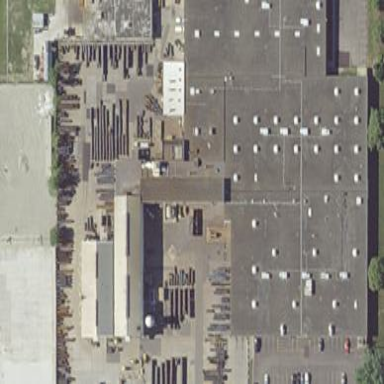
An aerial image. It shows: Industrial area.